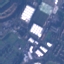
Land use / land cover: Industrial